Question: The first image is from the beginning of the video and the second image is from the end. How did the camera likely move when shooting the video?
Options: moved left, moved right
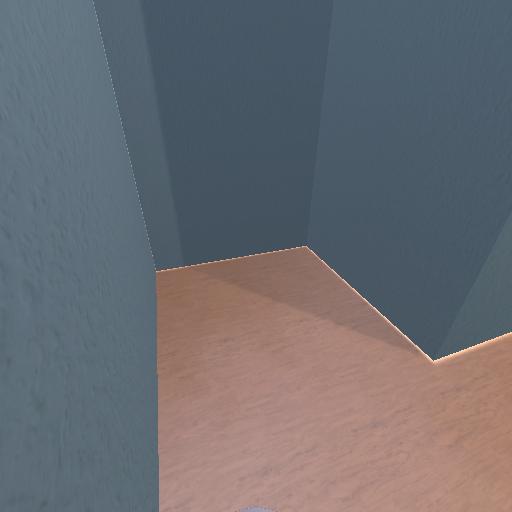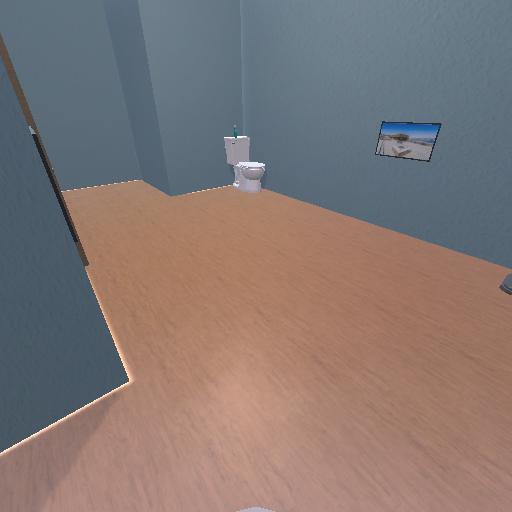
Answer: moved left